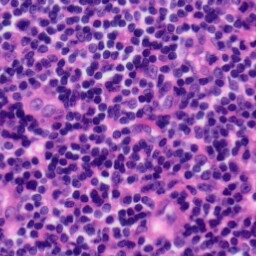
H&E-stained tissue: Tonsil